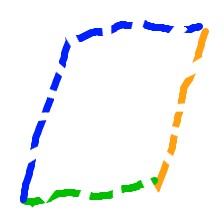
Shape: parallelogram